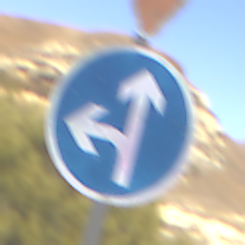
Verkehrszeichen: VorgeschriebeneFahrtrichtungGeradeausOderLinks
Zusatzzeichen oben: VorfahrtGewaehren
Umgebung: Outdoor, Nature
Tageszeit: Midday
Wetter: Clear
Licht: Natural
Jahreszeit: NotSpecified
Kontrast: HighContrast